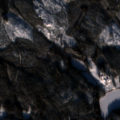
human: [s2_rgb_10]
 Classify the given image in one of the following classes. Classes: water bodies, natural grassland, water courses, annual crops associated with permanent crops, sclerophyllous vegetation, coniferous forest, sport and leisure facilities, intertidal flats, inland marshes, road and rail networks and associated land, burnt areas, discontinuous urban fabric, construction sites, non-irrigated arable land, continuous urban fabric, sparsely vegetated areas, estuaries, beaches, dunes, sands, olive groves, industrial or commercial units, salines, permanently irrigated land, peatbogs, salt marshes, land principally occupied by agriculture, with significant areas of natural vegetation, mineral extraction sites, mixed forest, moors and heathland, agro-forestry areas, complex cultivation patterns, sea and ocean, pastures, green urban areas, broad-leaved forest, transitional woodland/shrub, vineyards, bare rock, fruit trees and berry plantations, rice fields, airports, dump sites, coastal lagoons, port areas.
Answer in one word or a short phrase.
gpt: coniferous forest, mixed forest, transitional woodland/shrub, water bodies